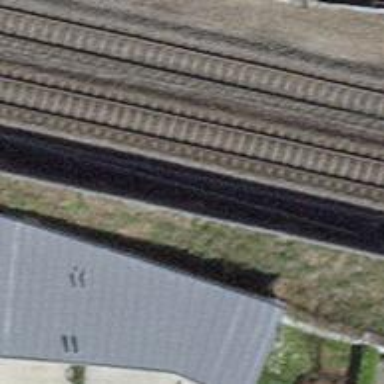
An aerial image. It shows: Single railway track with electrified contact line.